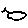
Label: cloud